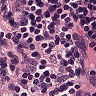
Metastatic tissue present: no